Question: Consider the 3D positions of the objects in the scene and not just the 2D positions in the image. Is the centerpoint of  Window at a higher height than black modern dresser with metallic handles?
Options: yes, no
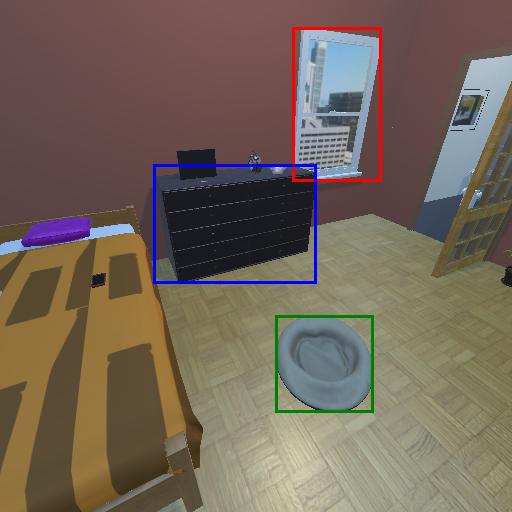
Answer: yes